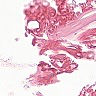
Metastatic tissue present: no